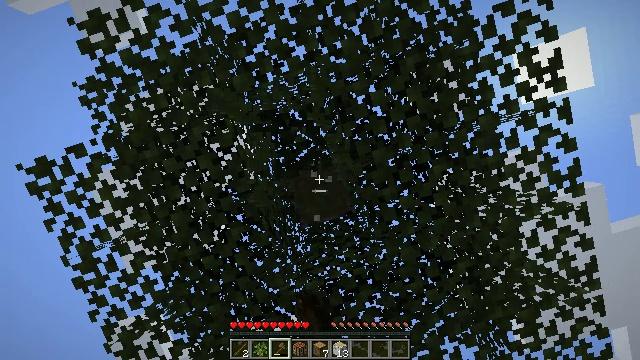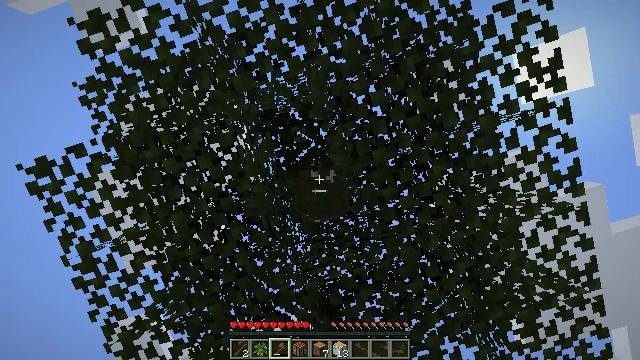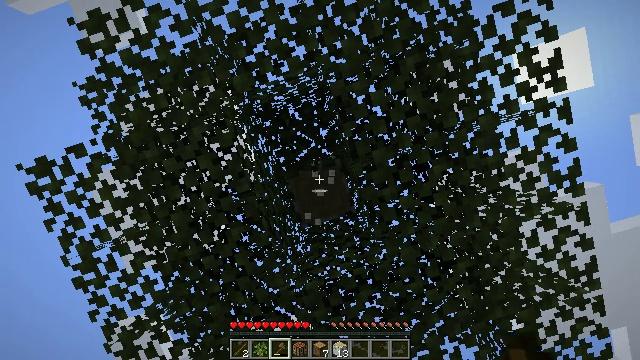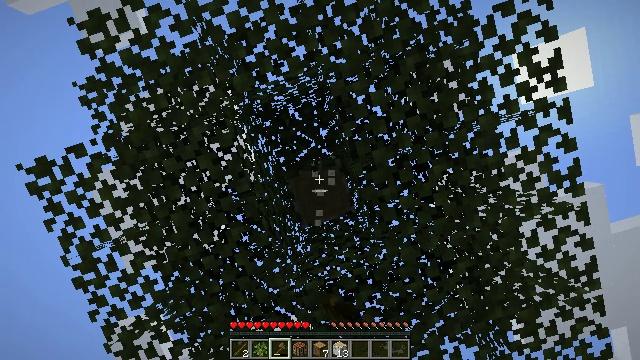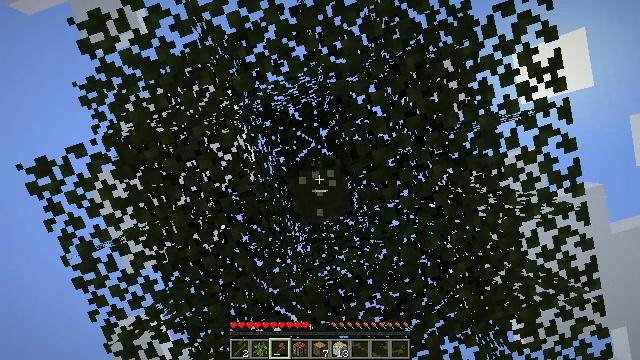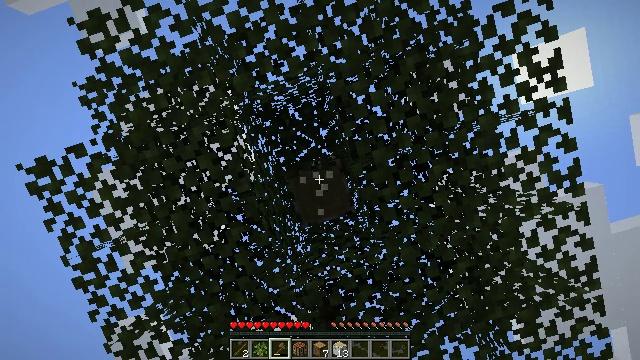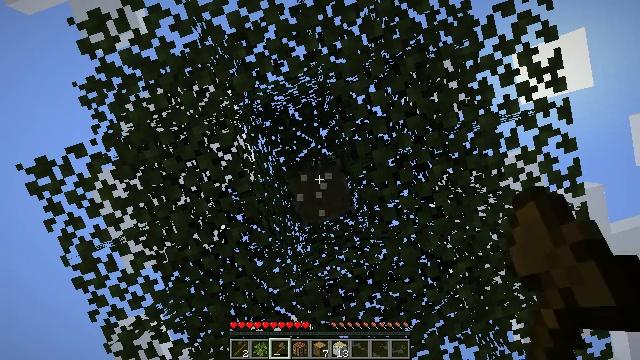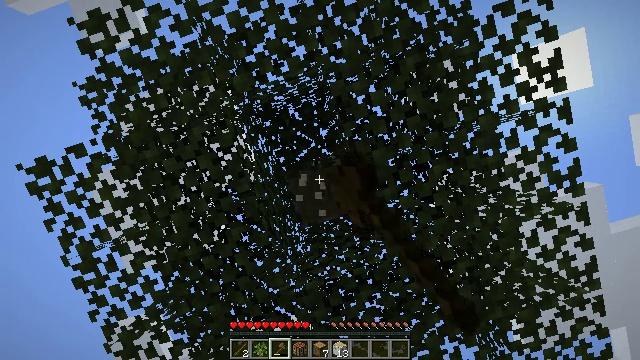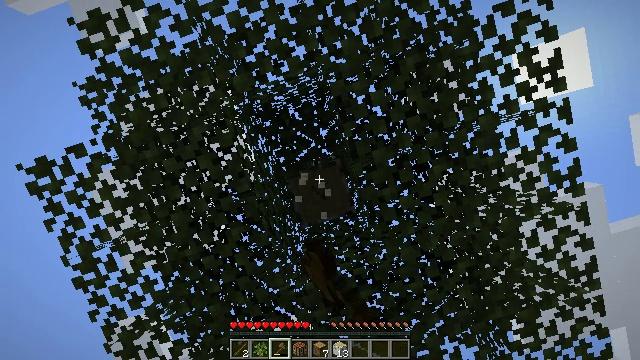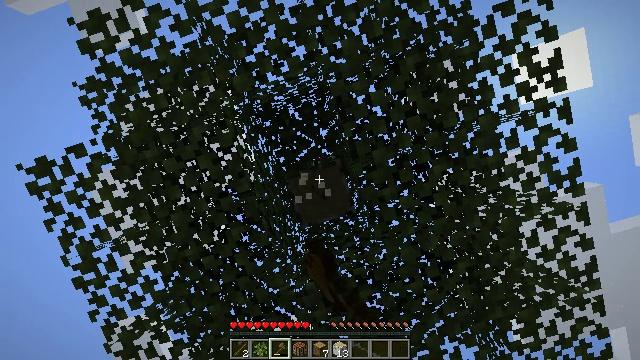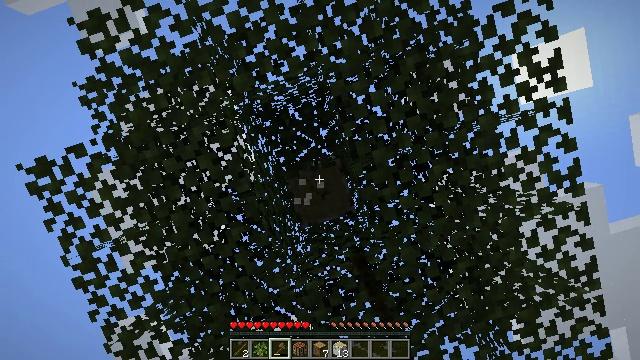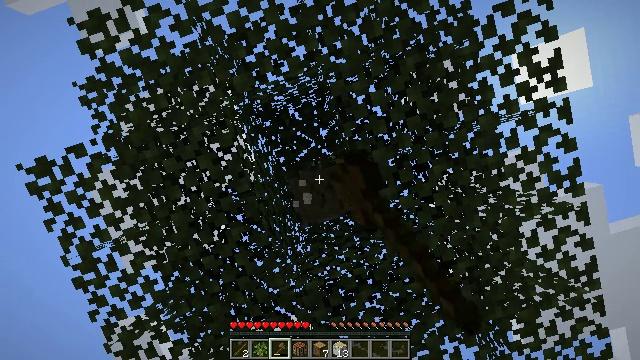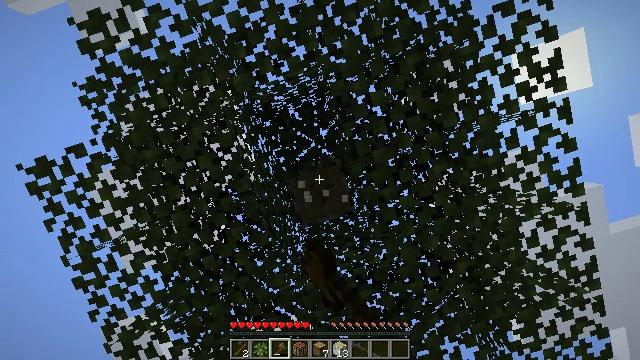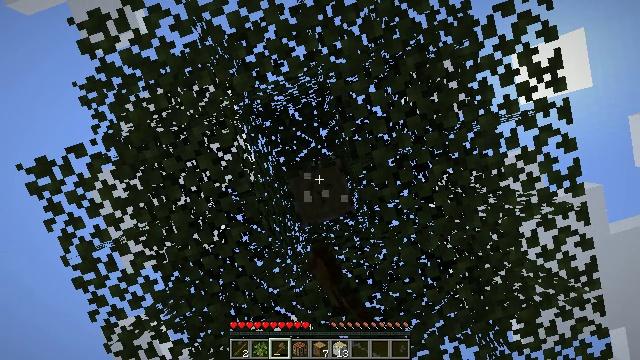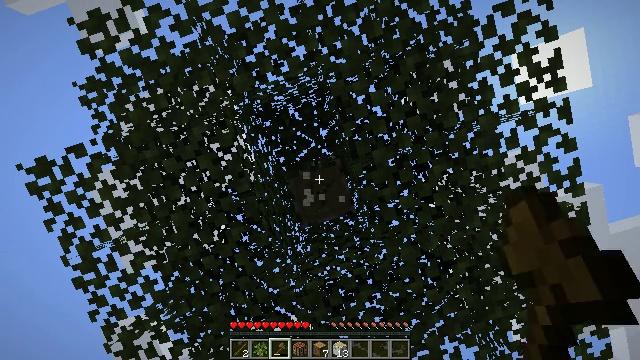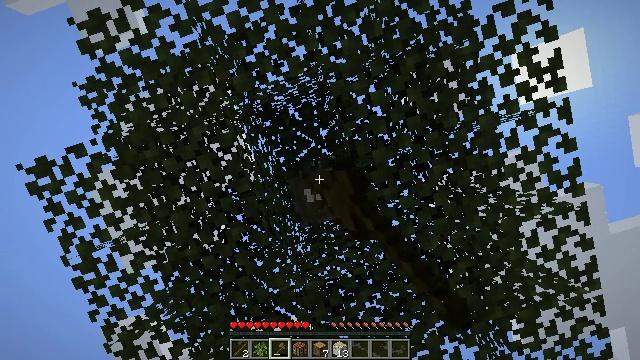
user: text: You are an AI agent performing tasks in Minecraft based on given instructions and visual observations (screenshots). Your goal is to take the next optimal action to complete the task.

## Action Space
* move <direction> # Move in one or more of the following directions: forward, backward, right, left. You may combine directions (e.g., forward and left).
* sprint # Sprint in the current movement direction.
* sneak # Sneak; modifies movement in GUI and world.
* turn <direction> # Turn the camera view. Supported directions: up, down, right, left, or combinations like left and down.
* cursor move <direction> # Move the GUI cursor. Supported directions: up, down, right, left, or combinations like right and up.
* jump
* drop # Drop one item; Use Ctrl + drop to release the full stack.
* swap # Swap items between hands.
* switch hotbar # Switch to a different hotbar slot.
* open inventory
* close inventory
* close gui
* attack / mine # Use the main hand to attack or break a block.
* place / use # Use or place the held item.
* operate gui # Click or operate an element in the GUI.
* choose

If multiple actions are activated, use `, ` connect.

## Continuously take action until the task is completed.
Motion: motion action
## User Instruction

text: Mine the birch log from the tree.
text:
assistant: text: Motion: attack / mine
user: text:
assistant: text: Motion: attack / mine
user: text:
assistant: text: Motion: attack / mine
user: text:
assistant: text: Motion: attack / mine
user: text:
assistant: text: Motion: attack / mine
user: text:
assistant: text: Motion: attack / mine
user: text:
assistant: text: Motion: attack / mine
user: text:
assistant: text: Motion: attack / mine
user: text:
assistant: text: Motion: attack / mine
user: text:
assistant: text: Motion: attack / mine
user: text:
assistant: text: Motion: attack / mine
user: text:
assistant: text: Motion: attack / mine
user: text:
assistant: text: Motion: attack / mine
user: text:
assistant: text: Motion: attack / mine
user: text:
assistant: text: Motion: attack / mine
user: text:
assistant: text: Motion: attack / mine
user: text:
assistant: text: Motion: attack / mine
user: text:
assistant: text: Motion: attack / mine
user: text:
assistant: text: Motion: attack / mine
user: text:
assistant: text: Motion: attack / mine
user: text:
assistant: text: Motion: attack / mine
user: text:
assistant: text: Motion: attack / mine
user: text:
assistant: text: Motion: attack / mine
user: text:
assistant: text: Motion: attack / mine
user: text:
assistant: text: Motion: attack / mine
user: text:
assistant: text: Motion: attack / mine
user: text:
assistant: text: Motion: attack / mine
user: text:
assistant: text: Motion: attack / mine
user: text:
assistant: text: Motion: attack / mine
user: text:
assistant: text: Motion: attack / mine